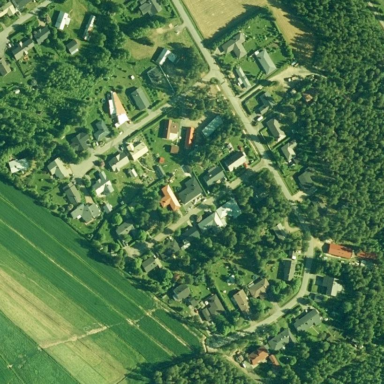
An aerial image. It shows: Residential area.